【题型】解答题　【知识点】向量　【难度】easy
如图，已知在$\triangle ABC$中，$AD$是边$BC$上的中线。设$\overrightarrow{AB} = \vec{a}$，$\overrightarrow{AC} = \vec{b}$。

(1) 如果点$E$是$\triangle ABC$的重心，那么$\overrightarrow{AE} = \underline{\quad\quad}$。（用向量$\vec{a}$、$\vec{b}$的式子表示）

(2) 求$\overrightarrow{BE}$在$\overrightarrow{AB}$、$\overrightarrow{BC}$方向上的分向量。（不要求写作法，但要保留作图痕迹，并指出所作图中表示结论的分向量）
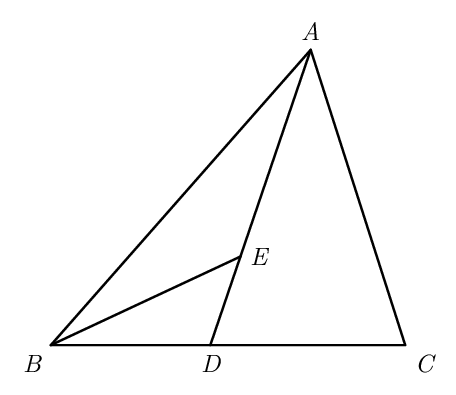
【解答】
\vspace{1em}
\textbf{【答案】}
(1) $\boldsymbol{\frac{1}{3}\vec{a} + \frac{1}{3}\vec{b}}$
(2) 见解析

\vspace{1em}
\textbf{【分析】}
(1) 由$AD$是边$BC$上的中线，得出$\overrightarrow{AD} = \frac{1}{2}(\overrightarrow{AB} + \overrightarrow{AC}) = \frac{1}{2}(\vec{a} + \vec{b})$，点$E$是$\triangle ABC$的重心，得$\overrightarrow{AE} = \frac{2}{3}\overrightarrow{AD}$，即可求得$\overrightarrow{AE}$；

(2) 利用平行四边形法则，即可求得$\overrightarrow{BE}$在$\overrightarrow{BA}$，$\overrightarrow{BC}$方向上的分向量。

\vspace{1em}
\textbf{【详解】}
(1) 解：$\because AD$是边$BC$上的中线，
$\therefore \overrightarrow{AD} = \frac{1}{2}(\overrightarrow{AB} + \overrightarrow{AC}) = \frac{1}{2}(\vec{a} + \vec{b})$，

点$E$是$\triangle ABC$的重心，
$\therefore \overrightarrow{AE} = \frac{2}{3}\overrightarrow{AD}$，

$\therefore \overrightarrow{AE} = \frac{2}{3}\overrightarrow{AD} = \frac{2}{3} \times \frac{1}{2}(\vec{a} + \vec{b}) = \frac{1}{3}\vec{a} + \frac{1}{3}\vec{b}$；

(2) 解：如图，过点$E$作$EM \parallel BC$，$EN \parallel AB$，

则$\overrightarrow{BM}$、$\overrightarrow{BN}$分别是$\overrightarrow{BE}$在$\overrightarrow{BA}$、$\overrightarrow{BC}$方向上的分向量。

\textbf{【点睛】} 此题考查了平面向量的知识，重心。解题的关键是注意掌握三角形法则与平行四边形法则的应用，注意掌握数形结合思想的应用。
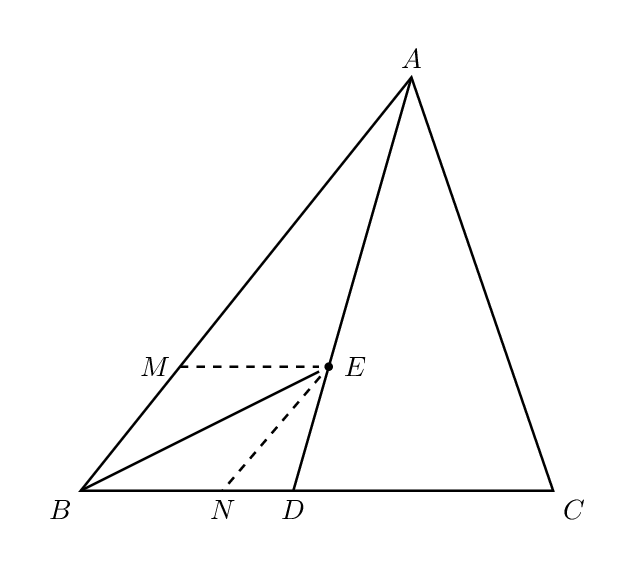